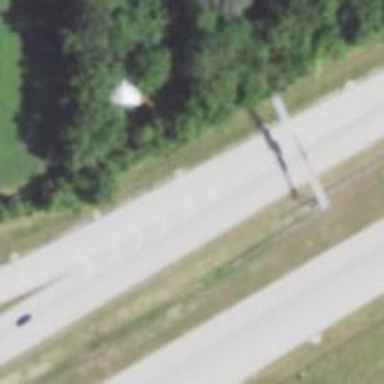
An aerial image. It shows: Road marking of gore chevron.